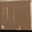
Piece: xx